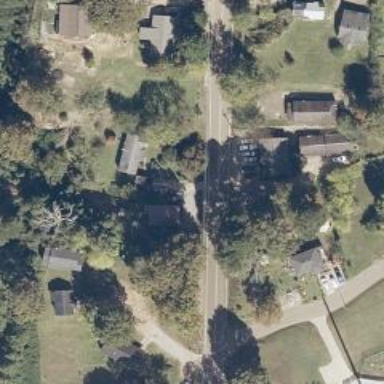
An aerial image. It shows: Driveway.